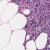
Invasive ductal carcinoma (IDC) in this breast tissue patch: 1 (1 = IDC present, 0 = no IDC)